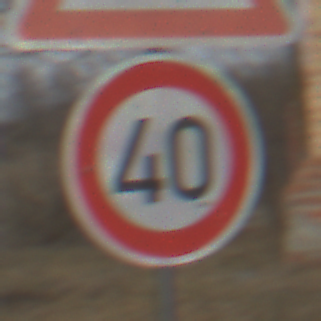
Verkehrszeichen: Geschwindigkeit40
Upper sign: FussgaengerLinks
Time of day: MorningAfternoon
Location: Outdoor (Nature)
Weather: PartlyCloudy
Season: Autumn
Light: Natural